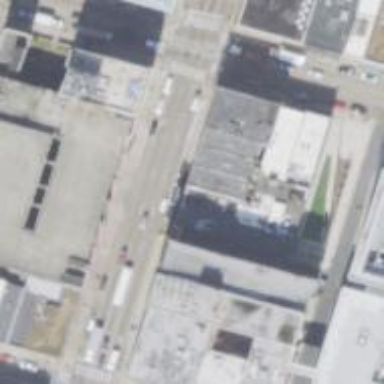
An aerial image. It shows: Alleyway designated as service road.